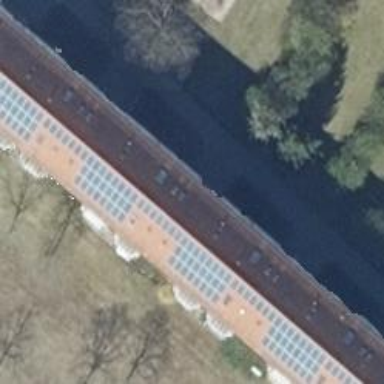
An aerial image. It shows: Building equipped with solar photovoltaic panel for generating electricity. The small installation is solar power generator.